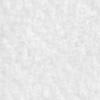
Label: no_change